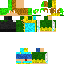
A male human skin with medium skin, wearing brown long hair dressed in a blue hoodie and black pants, featuring a closed mouth.